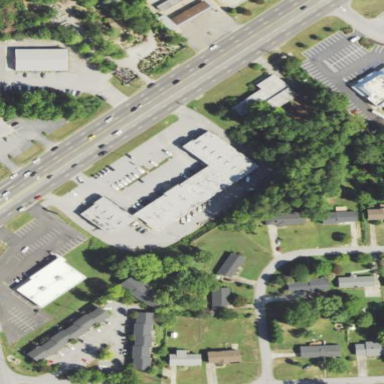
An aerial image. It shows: Retail building.